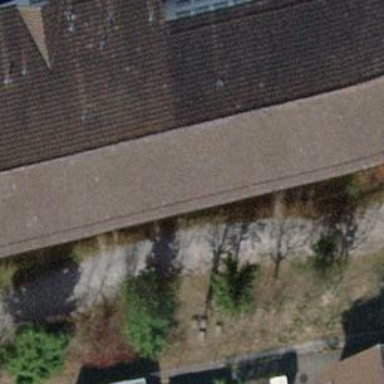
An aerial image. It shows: Kindergarten building.